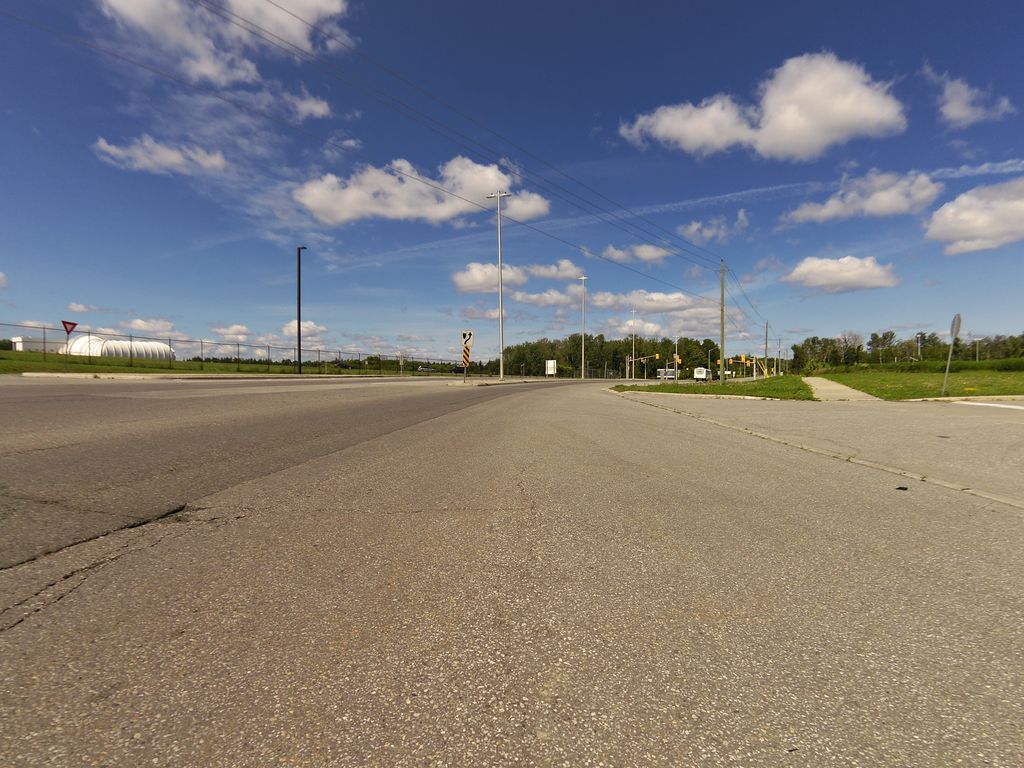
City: ottawa-gatineau